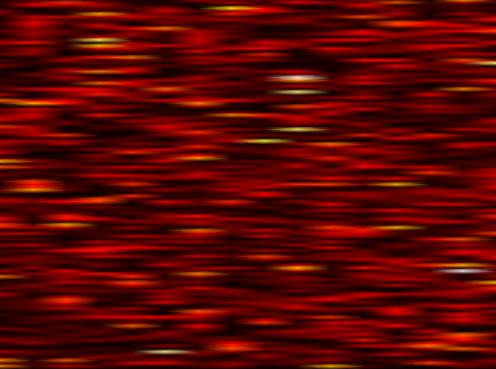
Label: FBMC